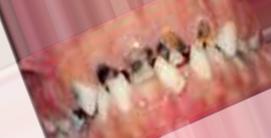
Condition: Caries